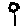
Label: flower